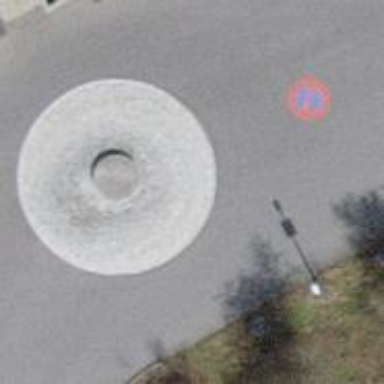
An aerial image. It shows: Rising bollard is in place as barrier.